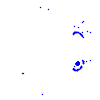
Particle: electron